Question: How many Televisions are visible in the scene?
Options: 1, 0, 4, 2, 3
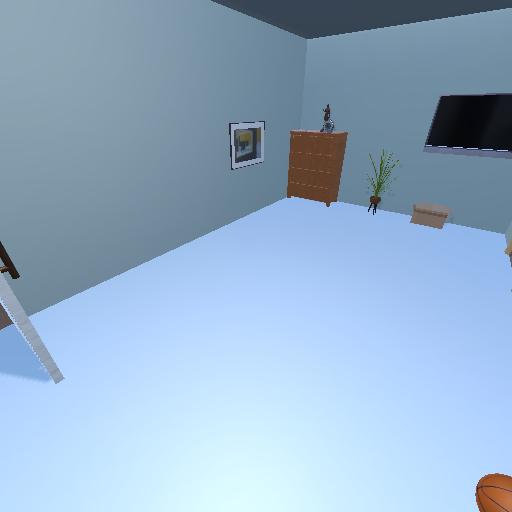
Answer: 1